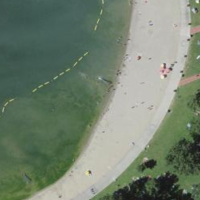
EUNIS habitat code: 47
Species observed at this site:
Fulica atra
Tachymarptis melba
Podiceps cristatus